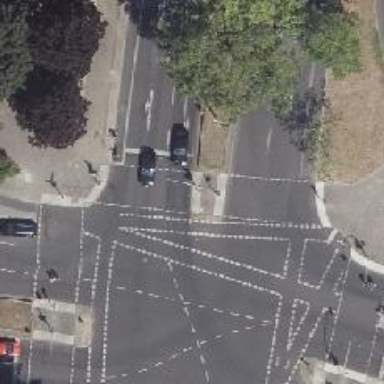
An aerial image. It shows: Traffic island located on footway.